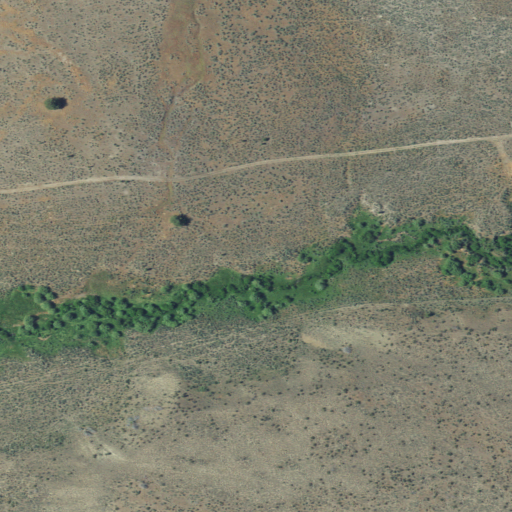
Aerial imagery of valley in Oregon named Chappel Gulch containing shrub, woody wetlands, open development, herbaceous wetlands, and grassland